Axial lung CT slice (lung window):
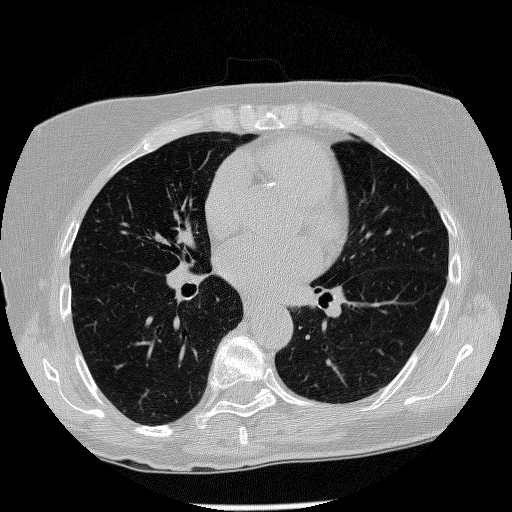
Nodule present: no